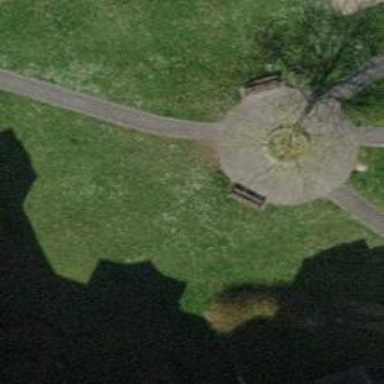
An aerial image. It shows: Bench.